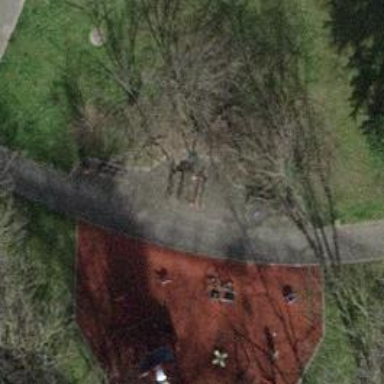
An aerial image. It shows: Bench.